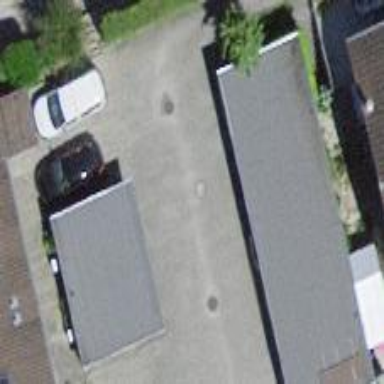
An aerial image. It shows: View of roof of building.